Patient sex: M
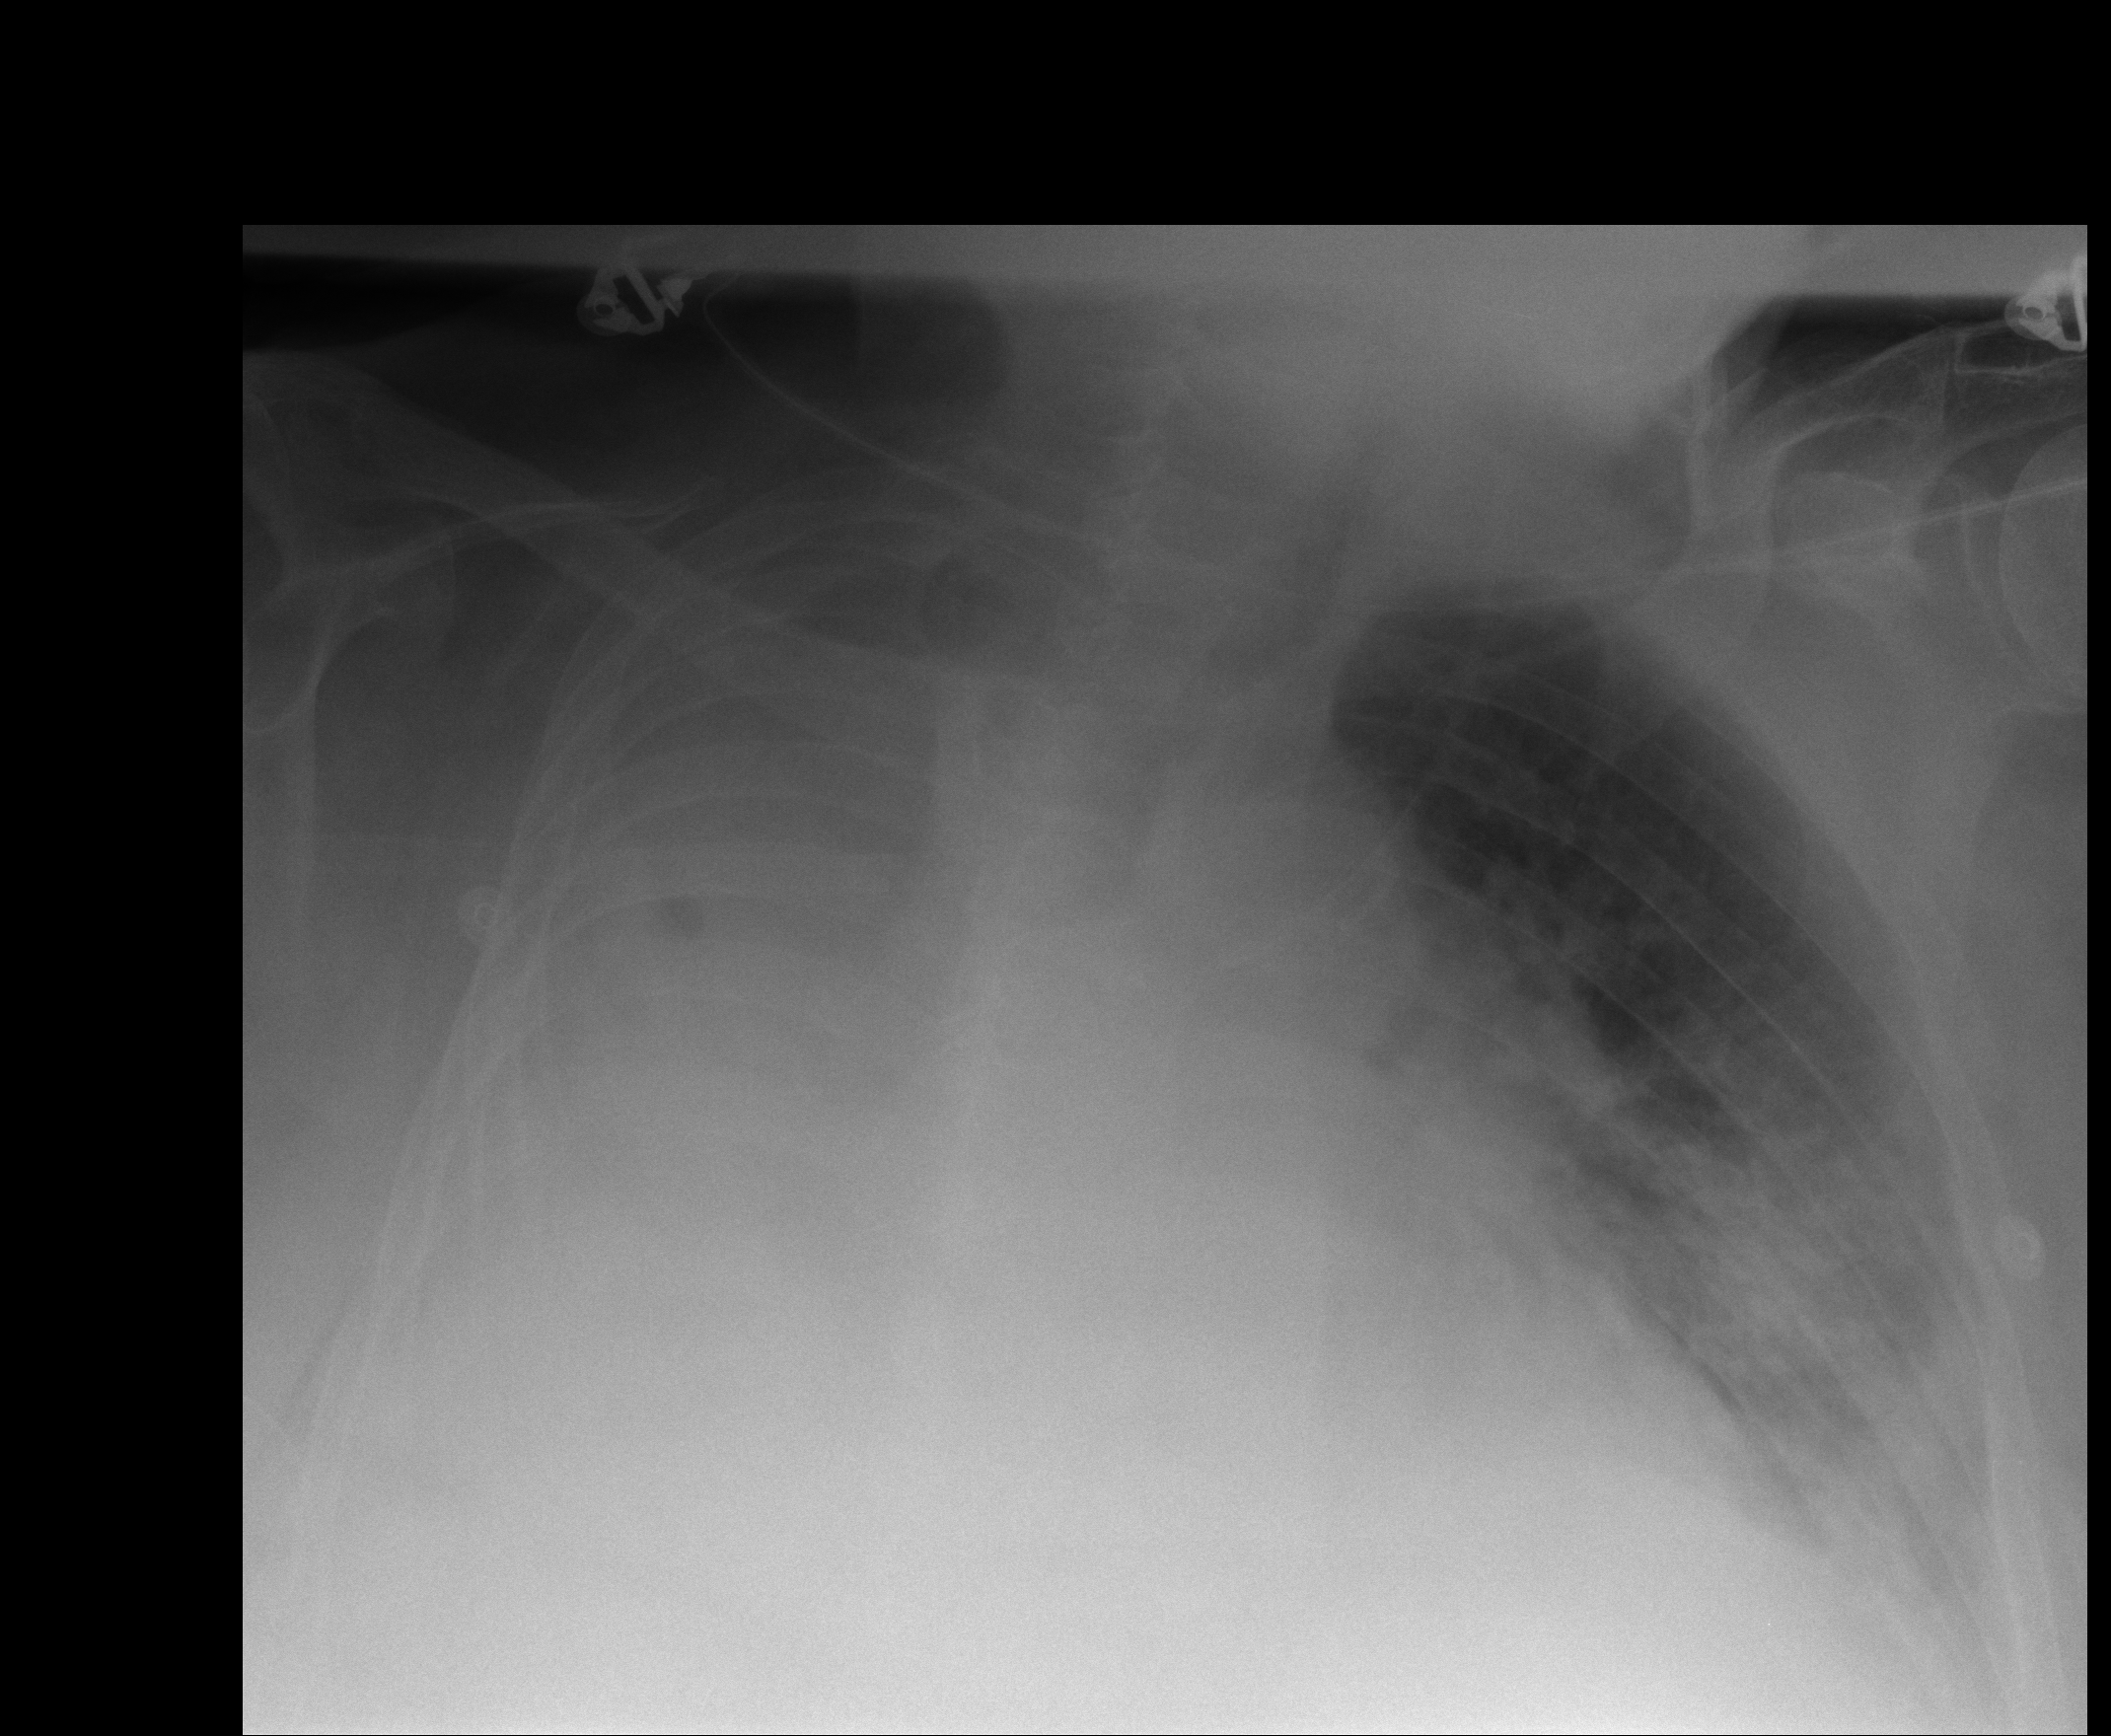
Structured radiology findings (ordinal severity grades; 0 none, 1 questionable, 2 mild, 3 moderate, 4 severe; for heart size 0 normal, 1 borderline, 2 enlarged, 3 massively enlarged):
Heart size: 2
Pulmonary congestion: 1
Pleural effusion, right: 3
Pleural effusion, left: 1
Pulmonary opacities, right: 0
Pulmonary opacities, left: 2
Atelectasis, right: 0
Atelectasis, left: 2